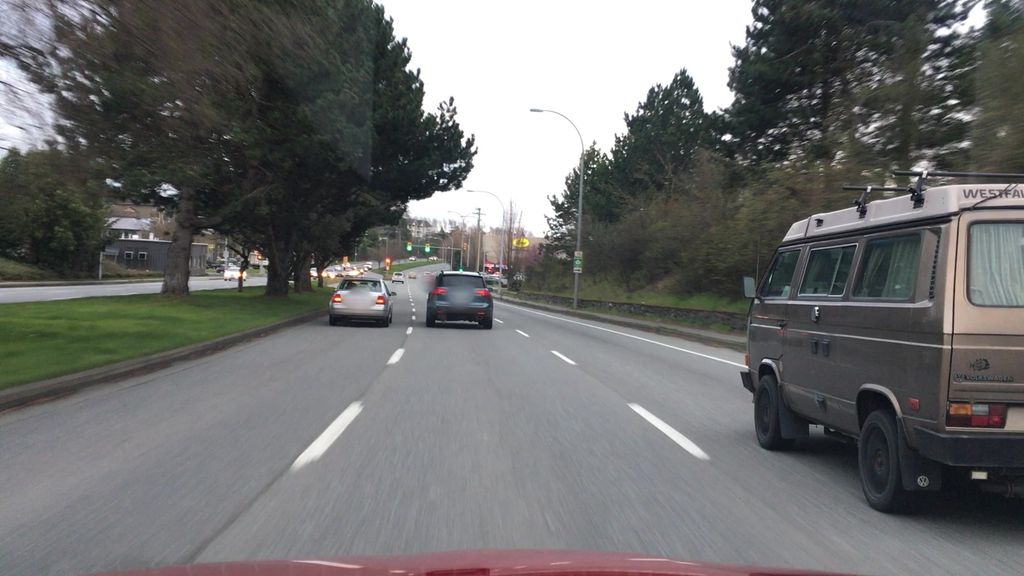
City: victoria